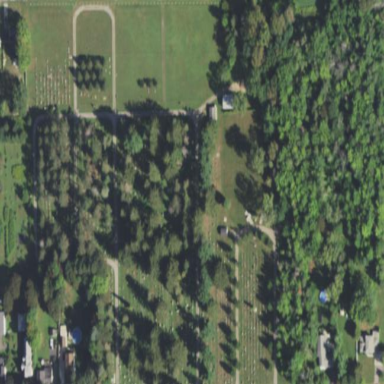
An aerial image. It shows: Cemetery.